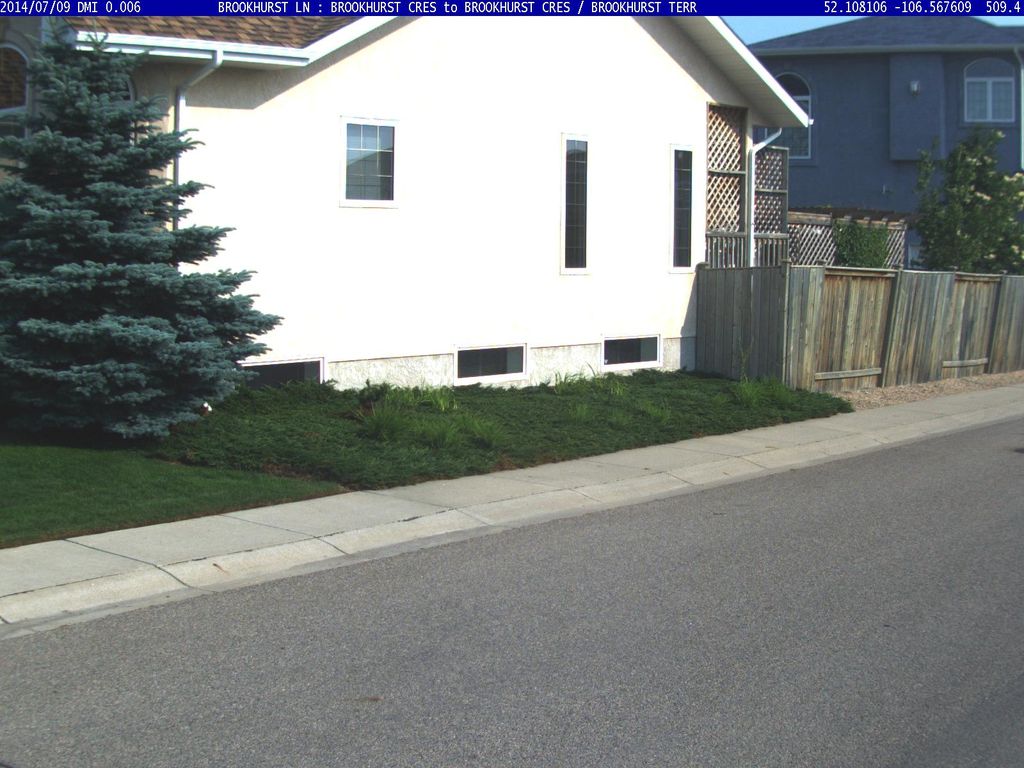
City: saskatoon